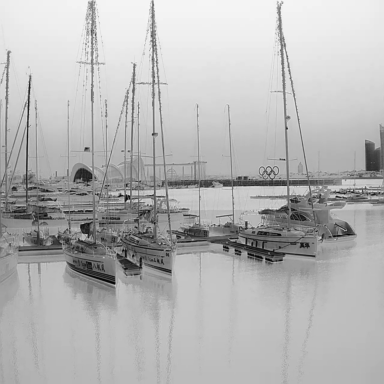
There is a canoe in the infrared image.